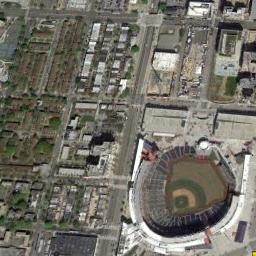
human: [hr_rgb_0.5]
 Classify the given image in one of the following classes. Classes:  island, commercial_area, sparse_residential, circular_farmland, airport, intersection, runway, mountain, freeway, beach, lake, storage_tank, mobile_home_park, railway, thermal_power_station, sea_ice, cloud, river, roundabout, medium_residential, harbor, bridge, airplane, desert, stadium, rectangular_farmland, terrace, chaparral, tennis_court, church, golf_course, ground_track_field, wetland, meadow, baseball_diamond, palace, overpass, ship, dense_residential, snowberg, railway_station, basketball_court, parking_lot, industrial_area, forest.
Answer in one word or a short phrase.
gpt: stadium